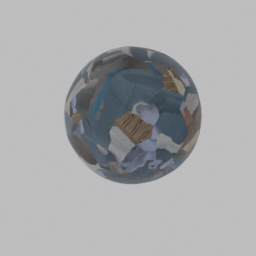
Label: decoration